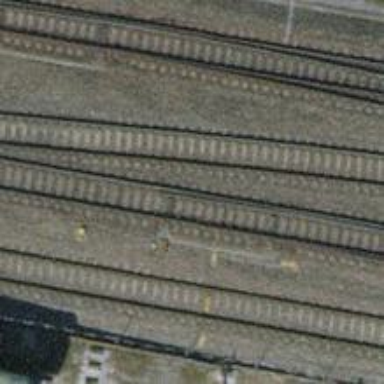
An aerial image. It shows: Railway switch.